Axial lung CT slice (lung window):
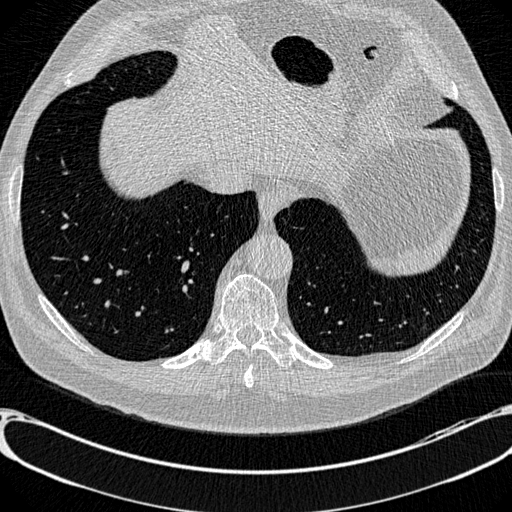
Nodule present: no